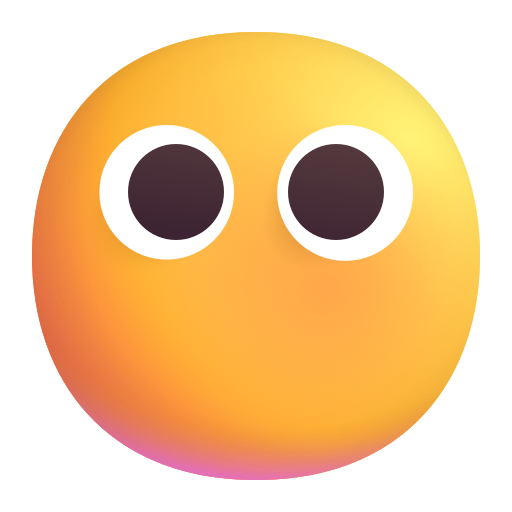
face without mouth color